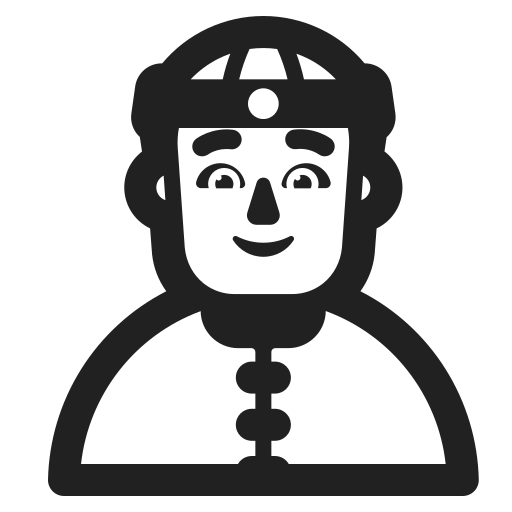
person with skullcap high contrast default